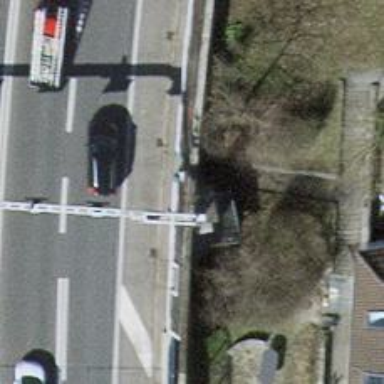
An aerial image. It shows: Gantry with signals.